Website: macys
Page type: customer-info-address
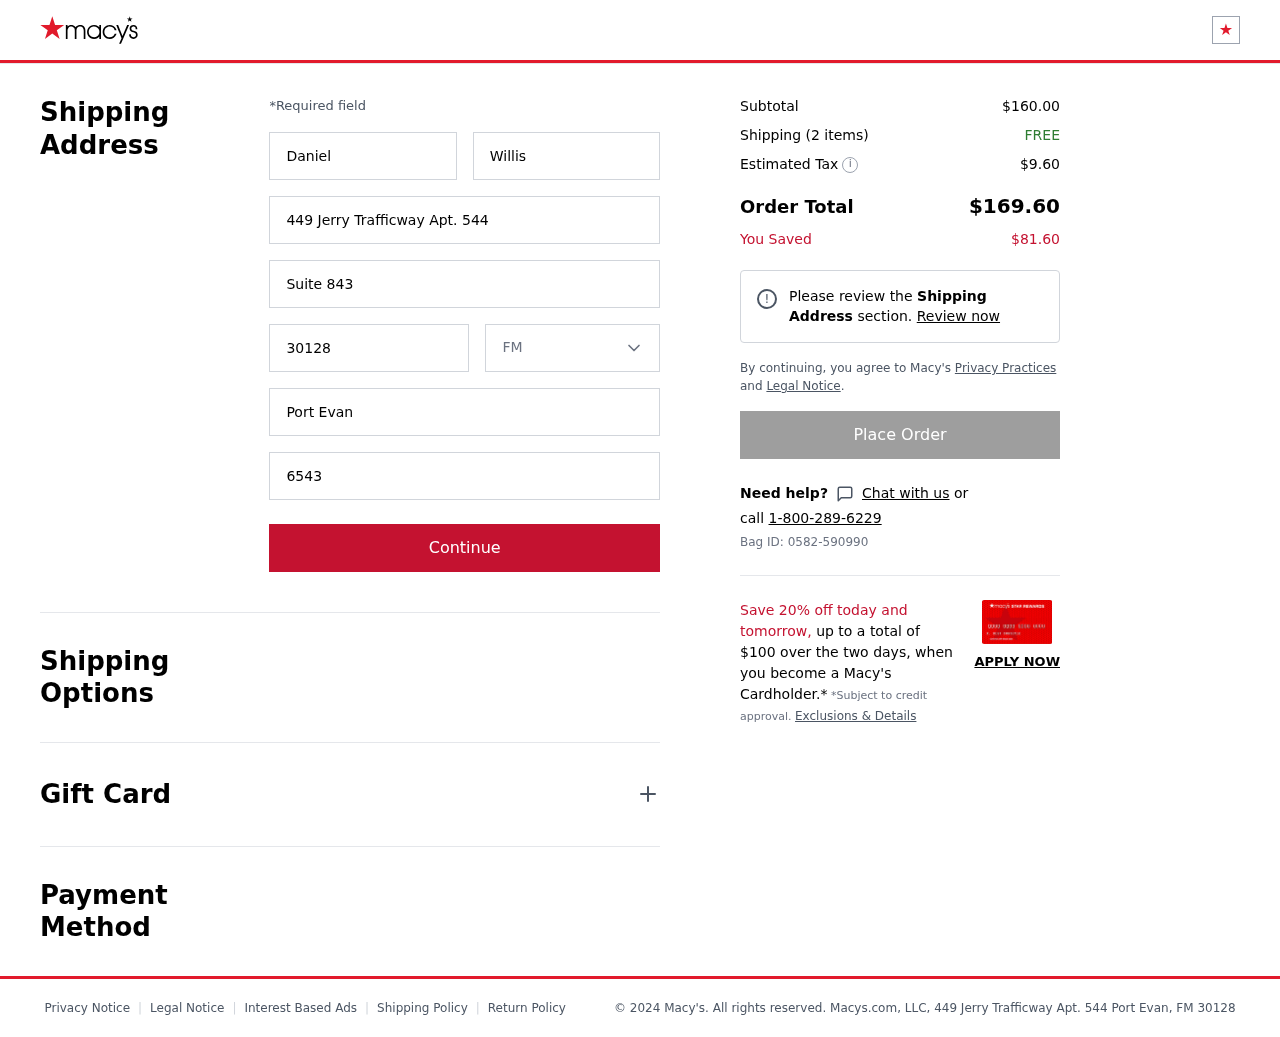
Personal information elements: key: PII_CITY
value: Port Evan
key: PII_FIRSTNAME
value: Daniel
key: PII_LASTNAME
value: Willis
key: PII_PHONE
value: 6543799012
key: PII_POSTCODE
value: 30128
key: PII_STATE
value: FM
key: PII_STREET
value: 449 Jerry Trafficway Apt. 544
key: PII_STREET2
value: Suite 843
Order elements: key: ORDER_SUBTOTAL
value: $160.00
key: ORDER_NUM_ITEMS
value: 2
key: ORDER_SHIPPING_COST
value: FREE
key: ORDER_TAX
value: $9.60
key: ORDER_TOTAL
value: $169.60
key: ORDER_SAVINGS
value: $81.60
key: ORDER_BAG_ID
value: Bag ID: 0582-590990